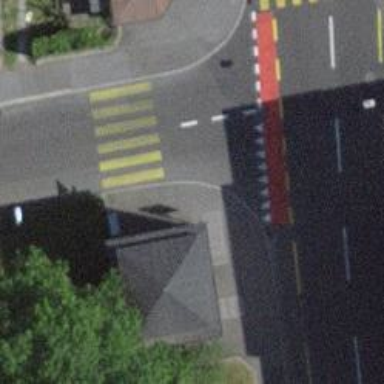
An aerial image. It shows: Uncontrolled zebra crossing on the road.